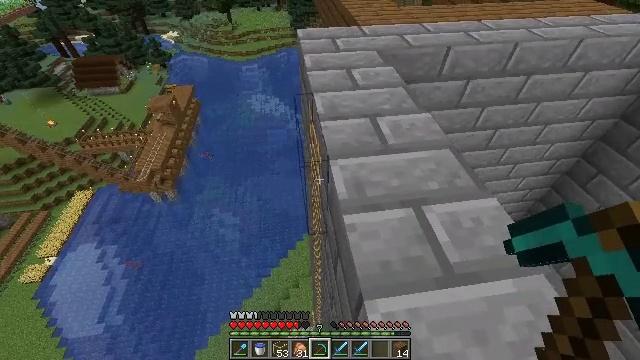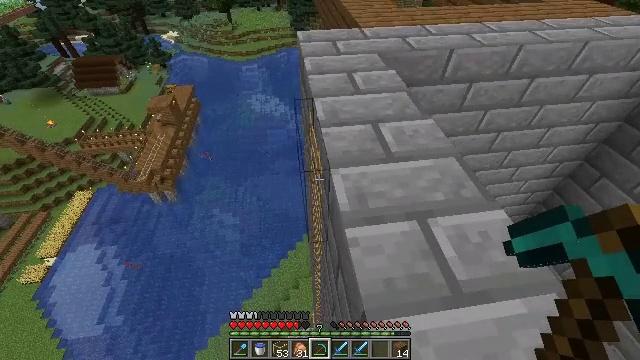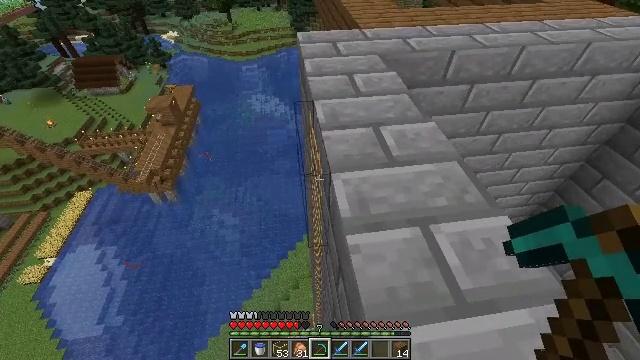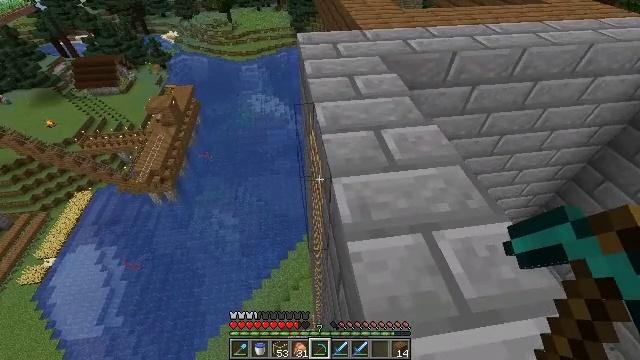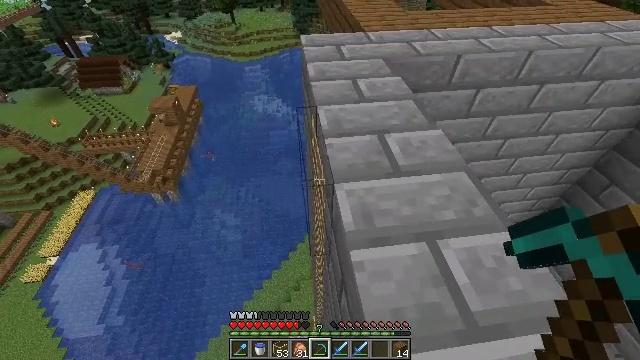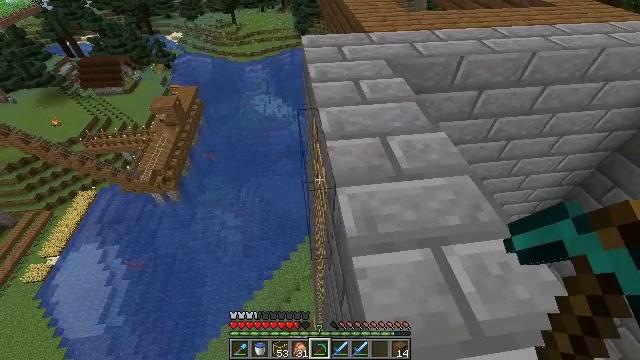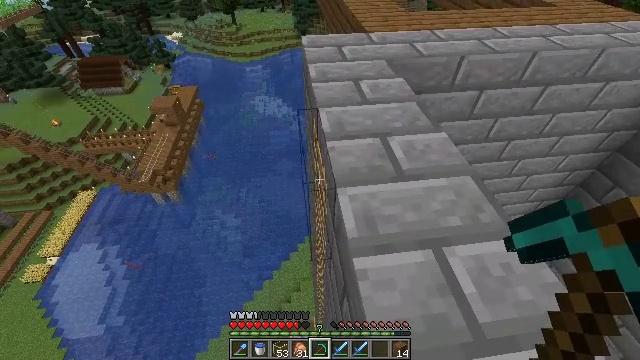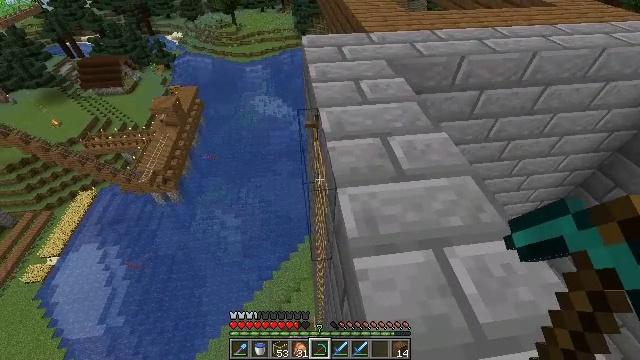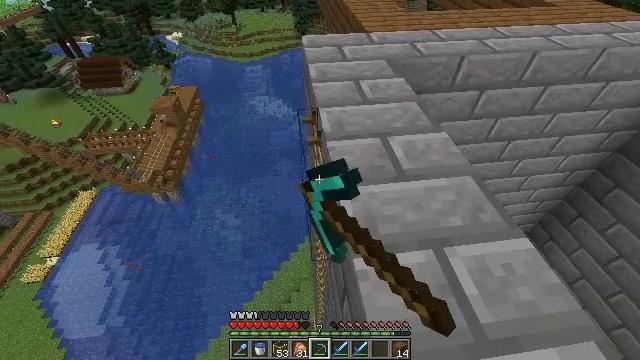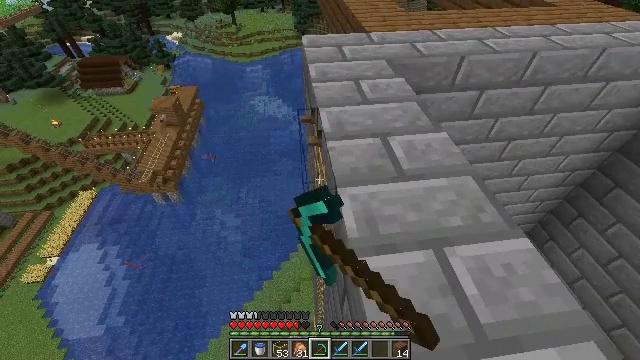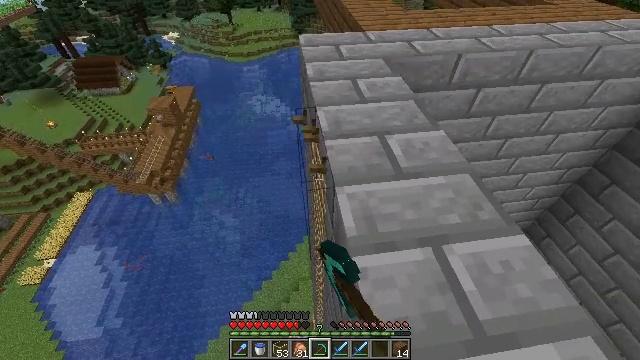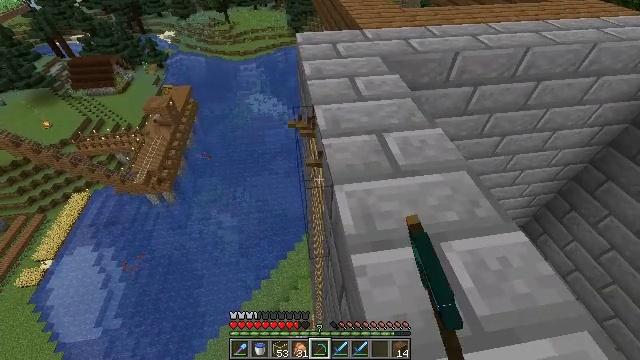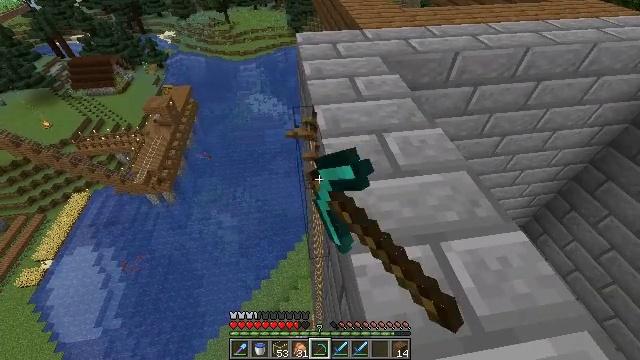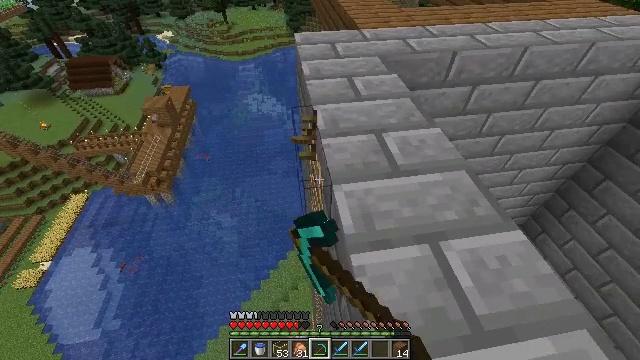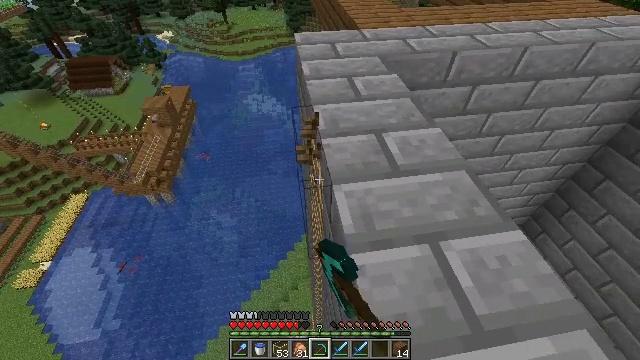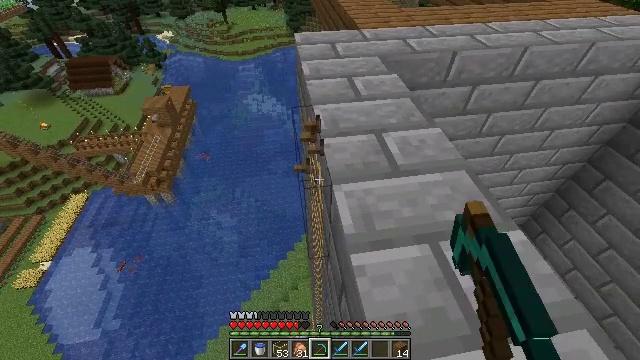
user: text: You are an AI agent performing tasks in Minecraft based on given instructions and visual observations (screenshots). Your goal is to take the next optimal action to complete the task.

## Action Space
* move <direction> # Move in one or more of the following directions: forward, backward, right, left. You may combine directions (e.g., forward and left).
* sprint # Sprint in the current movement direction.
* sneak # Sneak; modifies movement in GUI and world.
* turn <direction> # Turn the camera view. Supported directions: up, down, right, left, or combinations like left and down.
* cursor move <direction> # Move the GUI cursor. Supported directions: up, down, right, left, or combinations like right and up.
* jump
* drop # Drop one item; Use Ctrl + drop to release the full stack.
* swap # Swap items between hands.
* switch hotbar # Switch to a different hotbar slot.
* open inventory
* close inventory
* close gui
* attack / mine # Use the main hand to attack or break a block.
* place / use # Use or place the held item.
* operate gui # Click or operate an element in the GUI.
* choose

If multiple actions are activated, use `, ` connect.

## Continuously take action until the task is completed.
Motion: motion action
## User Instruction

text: Remove the ladder from its position.
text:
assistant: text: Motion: move forward, sneak
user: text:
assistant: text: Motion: move forward, sneak
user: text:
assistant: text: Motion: move forward, sneak
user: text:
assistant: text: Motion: sneak
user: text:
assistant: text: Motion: sneak
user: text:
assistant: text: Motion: sneak
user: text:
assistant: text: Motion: sneak, attack / mine
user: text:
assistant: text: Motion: sneak, attack / mine
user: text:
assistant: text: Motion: sneak, attack / mine
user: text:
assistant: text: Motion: sneak, attack / mine
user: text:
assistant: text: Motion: sneak, attack / mine
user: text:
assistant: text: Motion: sneak, attack / mine
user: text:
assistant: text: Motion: sneak, attack / mine
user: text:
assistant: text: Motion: sneak, attack / mine
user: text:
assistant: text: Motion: sneak, attack / mine
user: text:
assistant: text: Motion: move forward, sneak
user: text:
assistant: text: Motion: move forward, sneak
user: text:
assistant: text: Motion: move forward, sneak, turn right
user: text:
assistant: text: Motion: move forward, sneak
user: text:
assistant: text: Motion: move forward, sneak
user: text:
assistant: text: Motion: move forward, sneak
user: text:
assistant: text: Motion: move forward, sneak
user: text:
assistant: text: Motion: move forward, sneak, turn left and down
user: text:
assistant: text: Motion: move forward, sneak, turn left and down
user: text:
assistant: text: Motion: sneak, turn left and down
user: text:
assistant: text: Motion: sneak, turn left and down
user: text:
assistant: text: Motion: sneak
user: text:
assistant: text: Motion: sneak
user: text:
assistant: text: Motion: sneak, attack / mine
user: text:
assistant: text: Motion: sneak, attack / mine